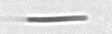
Label: fiber